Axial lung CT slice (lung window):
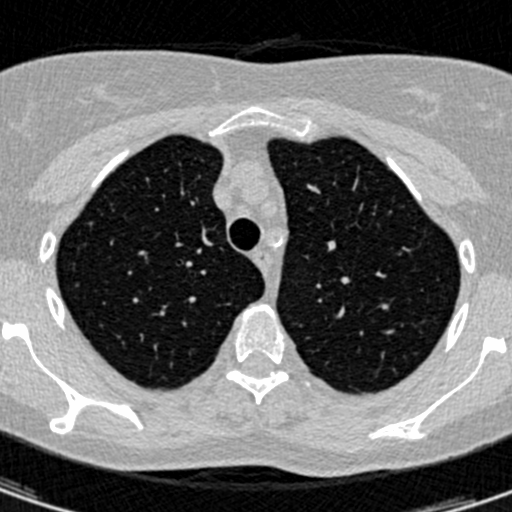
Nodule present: no